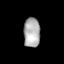
Tissue: lung
Cell type: Epithelial cells
Senescence score: 0.2058
Nuclear area (px): 478
Mean DAPI intensity: 174.075